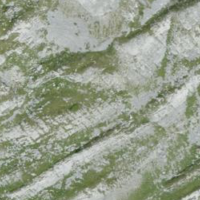
EUNIS habitat code: 48
Species observed at this site:
Saxifraga paniculata